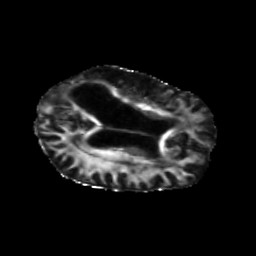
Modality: FA
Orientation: axial
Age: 65
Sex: female
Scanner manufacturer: siemens
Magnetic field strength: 3 T
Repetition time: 5.25 s
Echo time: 0.08 s